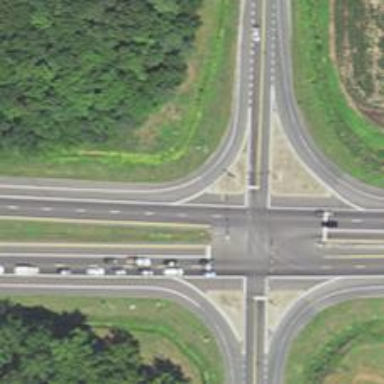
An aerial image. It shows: Trunk link highway.